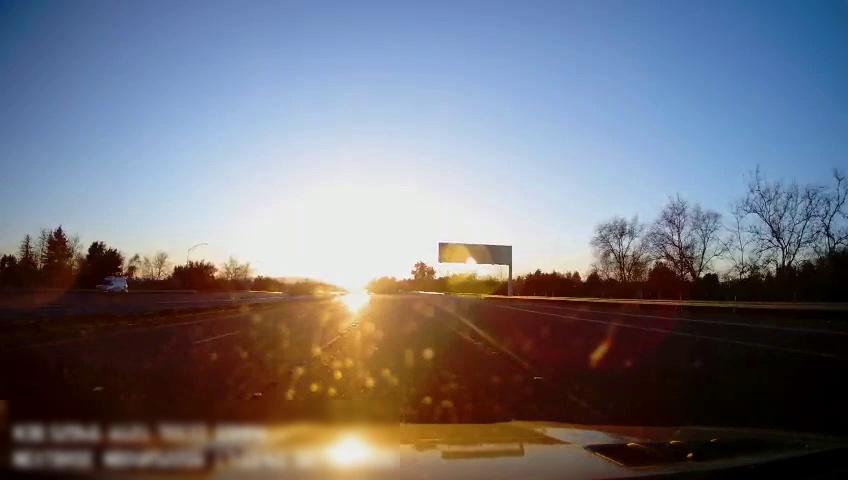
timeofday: Day
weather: Sunny
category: Drivable Space
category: Drivable Space
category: Vehicles | SUV
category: Vehicles | Van
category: Lanes | Alternate Lane
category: Lanes | Alternate Lane
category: Lanes | Current Lane
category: Lanes | Current Lane
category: Lanes | Alternate Lane
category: Lanes | Alternate Lane
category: Traffic | Signs